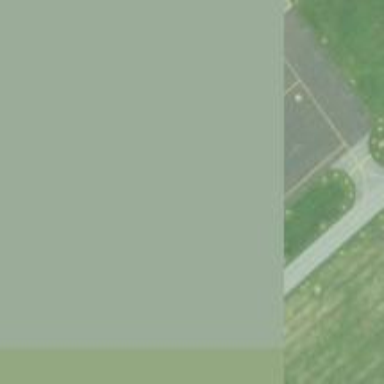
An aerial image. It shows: Apron at the airport.